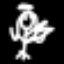
Label: angel